Question: I have a to most probably simple problem.
My page has a background color and contains a container, then a contentcontainer to put the page in the middle. Now this content container has a different background color, but a small space where we see the original page background color is visible at the top and bottom.
The CSS file is like this:
'''
body,td,th {
font-family: Arial, Helvetica, sans-serif;
font-size: 12px;
background-color: #E0EBED;
}
#container {
width: 100%;
}
#contentcontainer {
background-color: #FFFFFF;
width: 1000px;
margin: 0 auto;
}
'''
The body looks like this:
'''
<div id="container">
<div id="contentcontainer">
<p>Some content</p>
</div>
</div>
'''
What do I have to to to make this small space disappear.
I have already tried to add 0 top padding to the container div and body.
After a few answers I have discovered that margin: 0; the body css takes out the space at the top. I still have the same kind of space at the bottom though.
To show people what I mean:

CSS:
'''
body,td,th {
font-family: Arial, Helvetica, sans-serif;
font-size: 12px;
background-color: #E0EBED;
margin: 0;
}
#container {
width: 100%;
}
#contentcontainer {
background-color: #FFFFFF;
width: 1000px;
height: 100%;
margin: 0 auto;
}
'''
I added to body and to content container. If you have the same problem do not forget to add the to the body as it will not work without that.
Thanks to all that answered this question and helped me solve this!
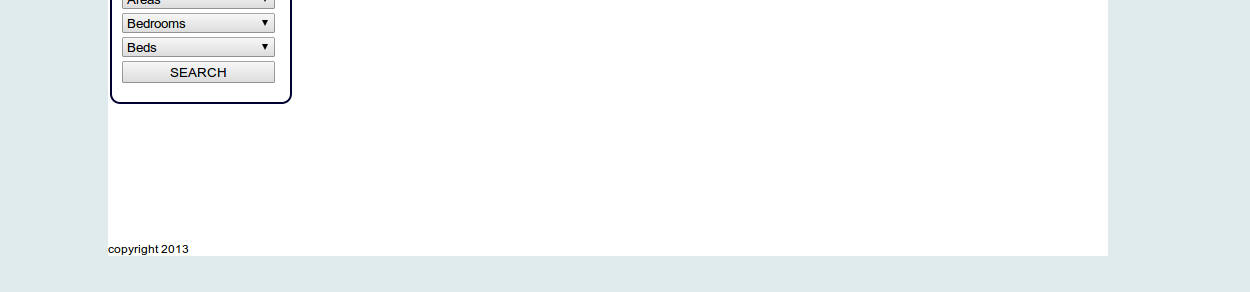
Answer: Add this to your CSS:
'''
* {
margin: 0;
padding: 0; }
'''